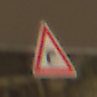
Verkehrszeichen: KurveRechts
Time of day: Night
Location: Outdoor (Urban)
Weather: Overcast
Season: NotSpecified
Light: Artificial